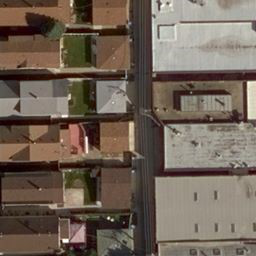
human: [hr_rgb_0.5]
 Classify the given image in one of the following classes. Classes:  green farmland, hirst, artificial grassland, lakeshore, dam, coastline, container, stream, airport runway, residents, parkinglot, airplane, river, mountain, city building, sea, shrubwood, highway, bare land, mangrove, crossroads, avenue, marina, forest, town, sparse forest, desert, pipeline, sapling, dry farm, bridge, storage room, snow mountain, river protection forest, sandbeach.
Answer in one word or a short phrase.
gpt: residents